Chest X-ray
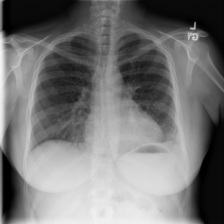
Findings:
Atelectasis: negative
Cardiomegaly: negative
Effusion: negative
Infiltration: negative
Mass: negative
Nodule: negative
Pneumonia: negative
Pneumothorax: negative
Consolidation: negative
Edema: negative
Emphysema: negative
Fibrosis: negative
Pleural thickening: negative
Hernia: negative